Question: What is the easiest way to build up this string?
(I know I can go about a long way with char casting etc... prefer to stay within the context of QString) thx
'''
m_qstr = (m_qstr->toStdString() + "
" + qstrResults.toStdString() + "
");
'''

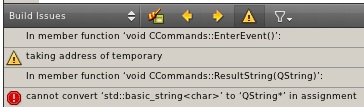
Answer: your 'm_qstr' is a QString pointer and you are trying to assign it an 'std::string'. First you will need to dereference your pointer so you get the object, then you can convert the std::string to a char* using c_str() so your QString can copy it:
'''
*m_qstr = (m_qstr->toStdString() + "
" + qstrResults.toStdString() + "
").c_str();
'''
Another way, and probably the better way is to not convert everything to 'std::string' and just keep the QStrings:
'''
*m_qstr = *m_qstr + "
" + qstrResults + "
";
'''